Question: C++, I want calculate the angle of the direction of the two points.
Here is a picture which shows the two points and the direction of how to get the angle of the direction?

p1 - start point. p2 - direction point. me need direction angle(facing?) from p1 to p2
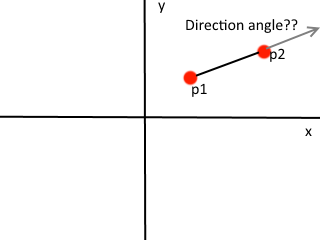
Answer: '''
#include <cmath>
// ...
double angle = atan2(p2.y - p1.y, p2.x - p1.x);
// ...
'''
If you want to, you can also make sure that 'p1 != p2', because if it is then you'll get a domain error.